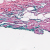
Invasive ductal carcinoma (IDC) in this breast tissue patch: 0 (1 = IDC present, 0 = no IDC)